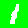
Digit: 1